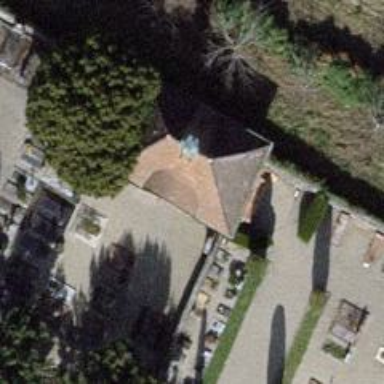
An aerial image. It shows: Place of worship.